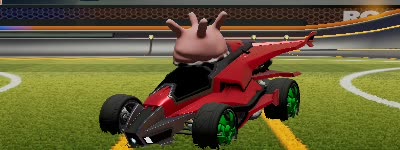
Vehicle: aftershock